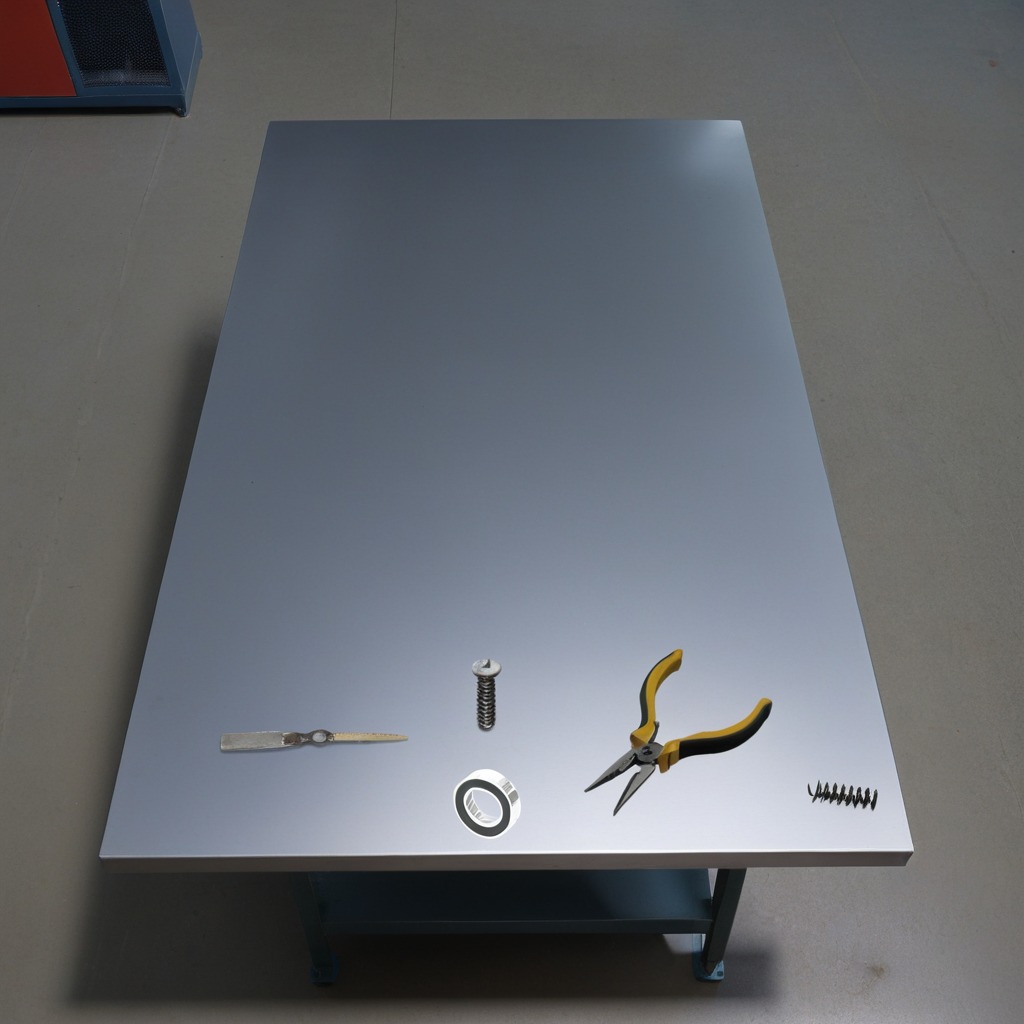
A ball bearing, a machine screw, pliers, a coiled metal spring, and a handheld metal saw are lying on the clean empty table in the evening.